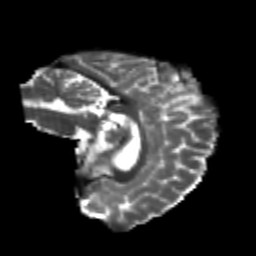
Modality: T2w
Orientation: sagittal
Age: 22
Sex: female
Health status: healthy
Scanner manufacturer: philips
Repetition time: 7.386 s
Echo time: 0.08599 s